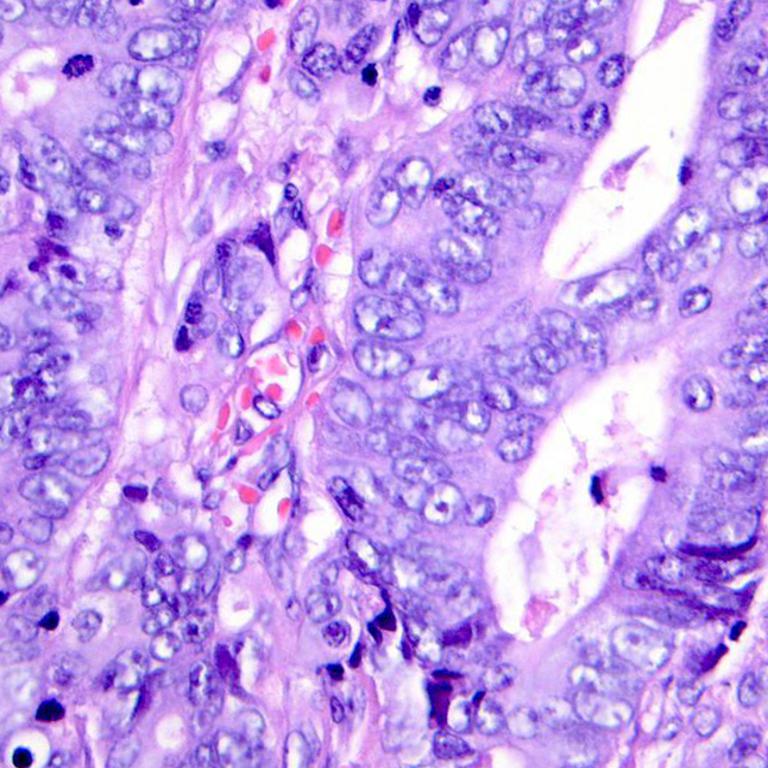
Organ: colon
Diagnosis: adenocarcinomas